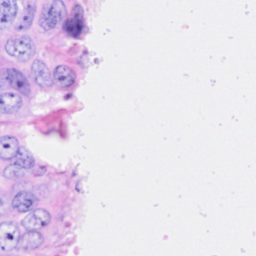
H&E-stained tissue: Breast